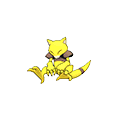
Pok\u00e9mon: abra